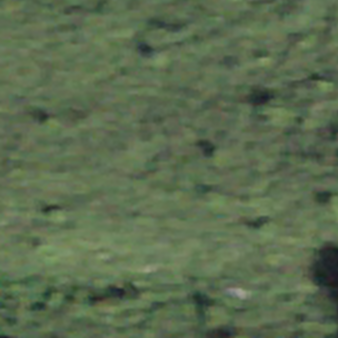
Label: other